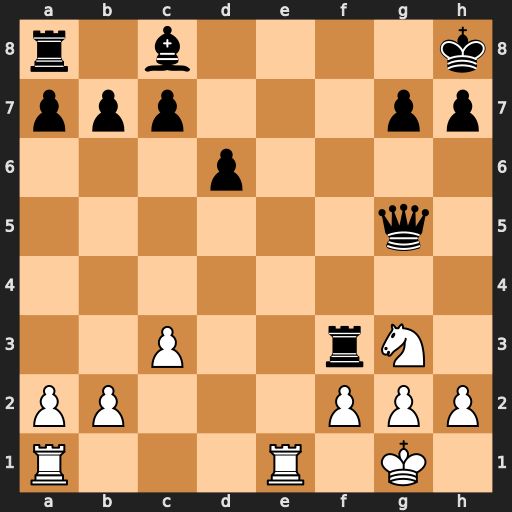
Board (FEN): r1b4k/ppp3pp/3p4/6q1/8/2P2rN1/PP3PPP/R3R1K1
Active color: w
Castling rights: -
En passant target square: -
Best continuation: Re8+ Rf8 Rxf8#